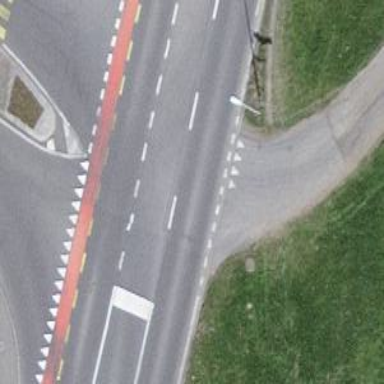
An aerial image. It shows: Road with "give way" sign.